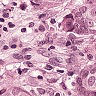
Metastatic tissue present: yes